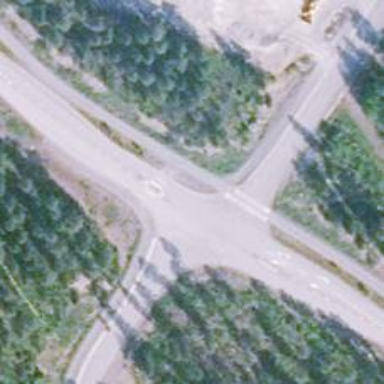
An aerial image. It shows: Marked road crossing with pedestrian island.